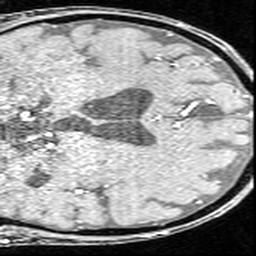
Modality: angio
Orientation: coronal
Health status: ill
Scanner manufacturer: siemens
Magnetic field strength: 3 T
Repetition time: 0.022 s
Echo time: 0.00395 s